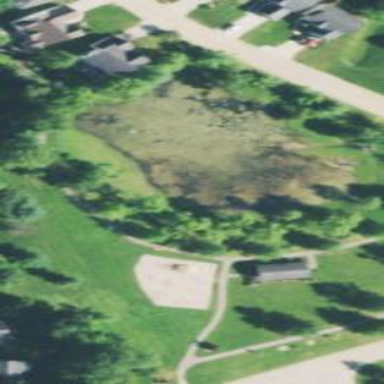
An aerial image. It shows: Pond with natural water.